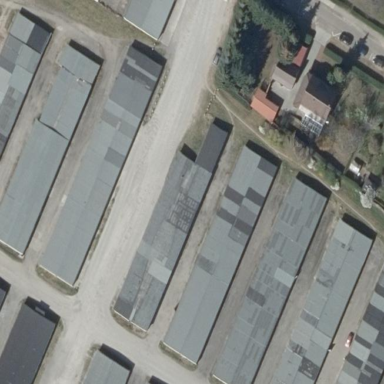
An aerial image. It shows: Group of garages.